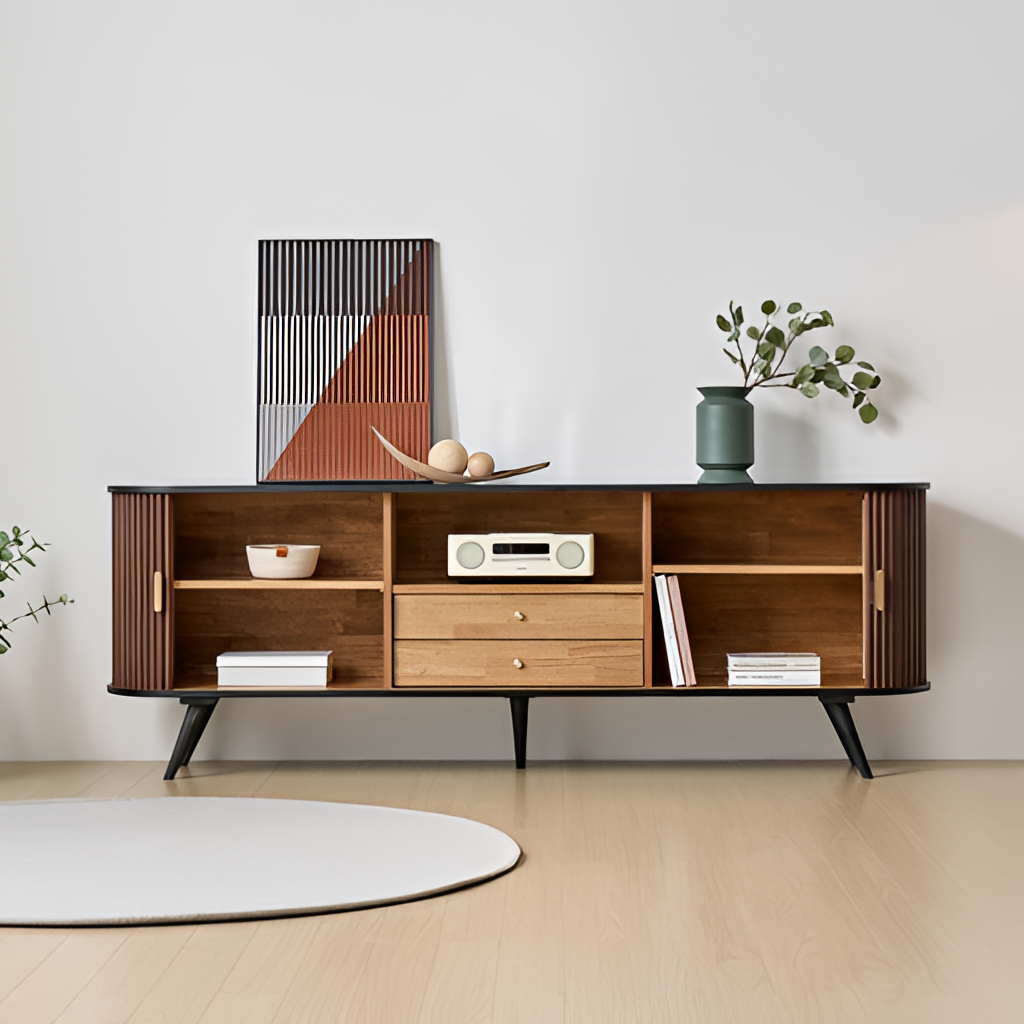
living room, brown wood console table, minimalist, wood flooring, with plank pattern, paint wallpaper, with solid pattern